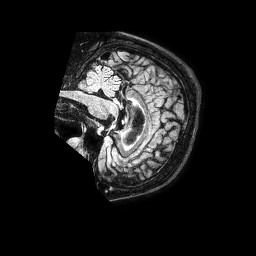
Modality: FLAIR
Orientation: sagittal
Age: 50
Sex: male
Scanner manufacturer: philips
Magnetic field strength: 1.5 T
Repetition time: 4.8 s
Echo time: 0.3 s